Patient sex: M
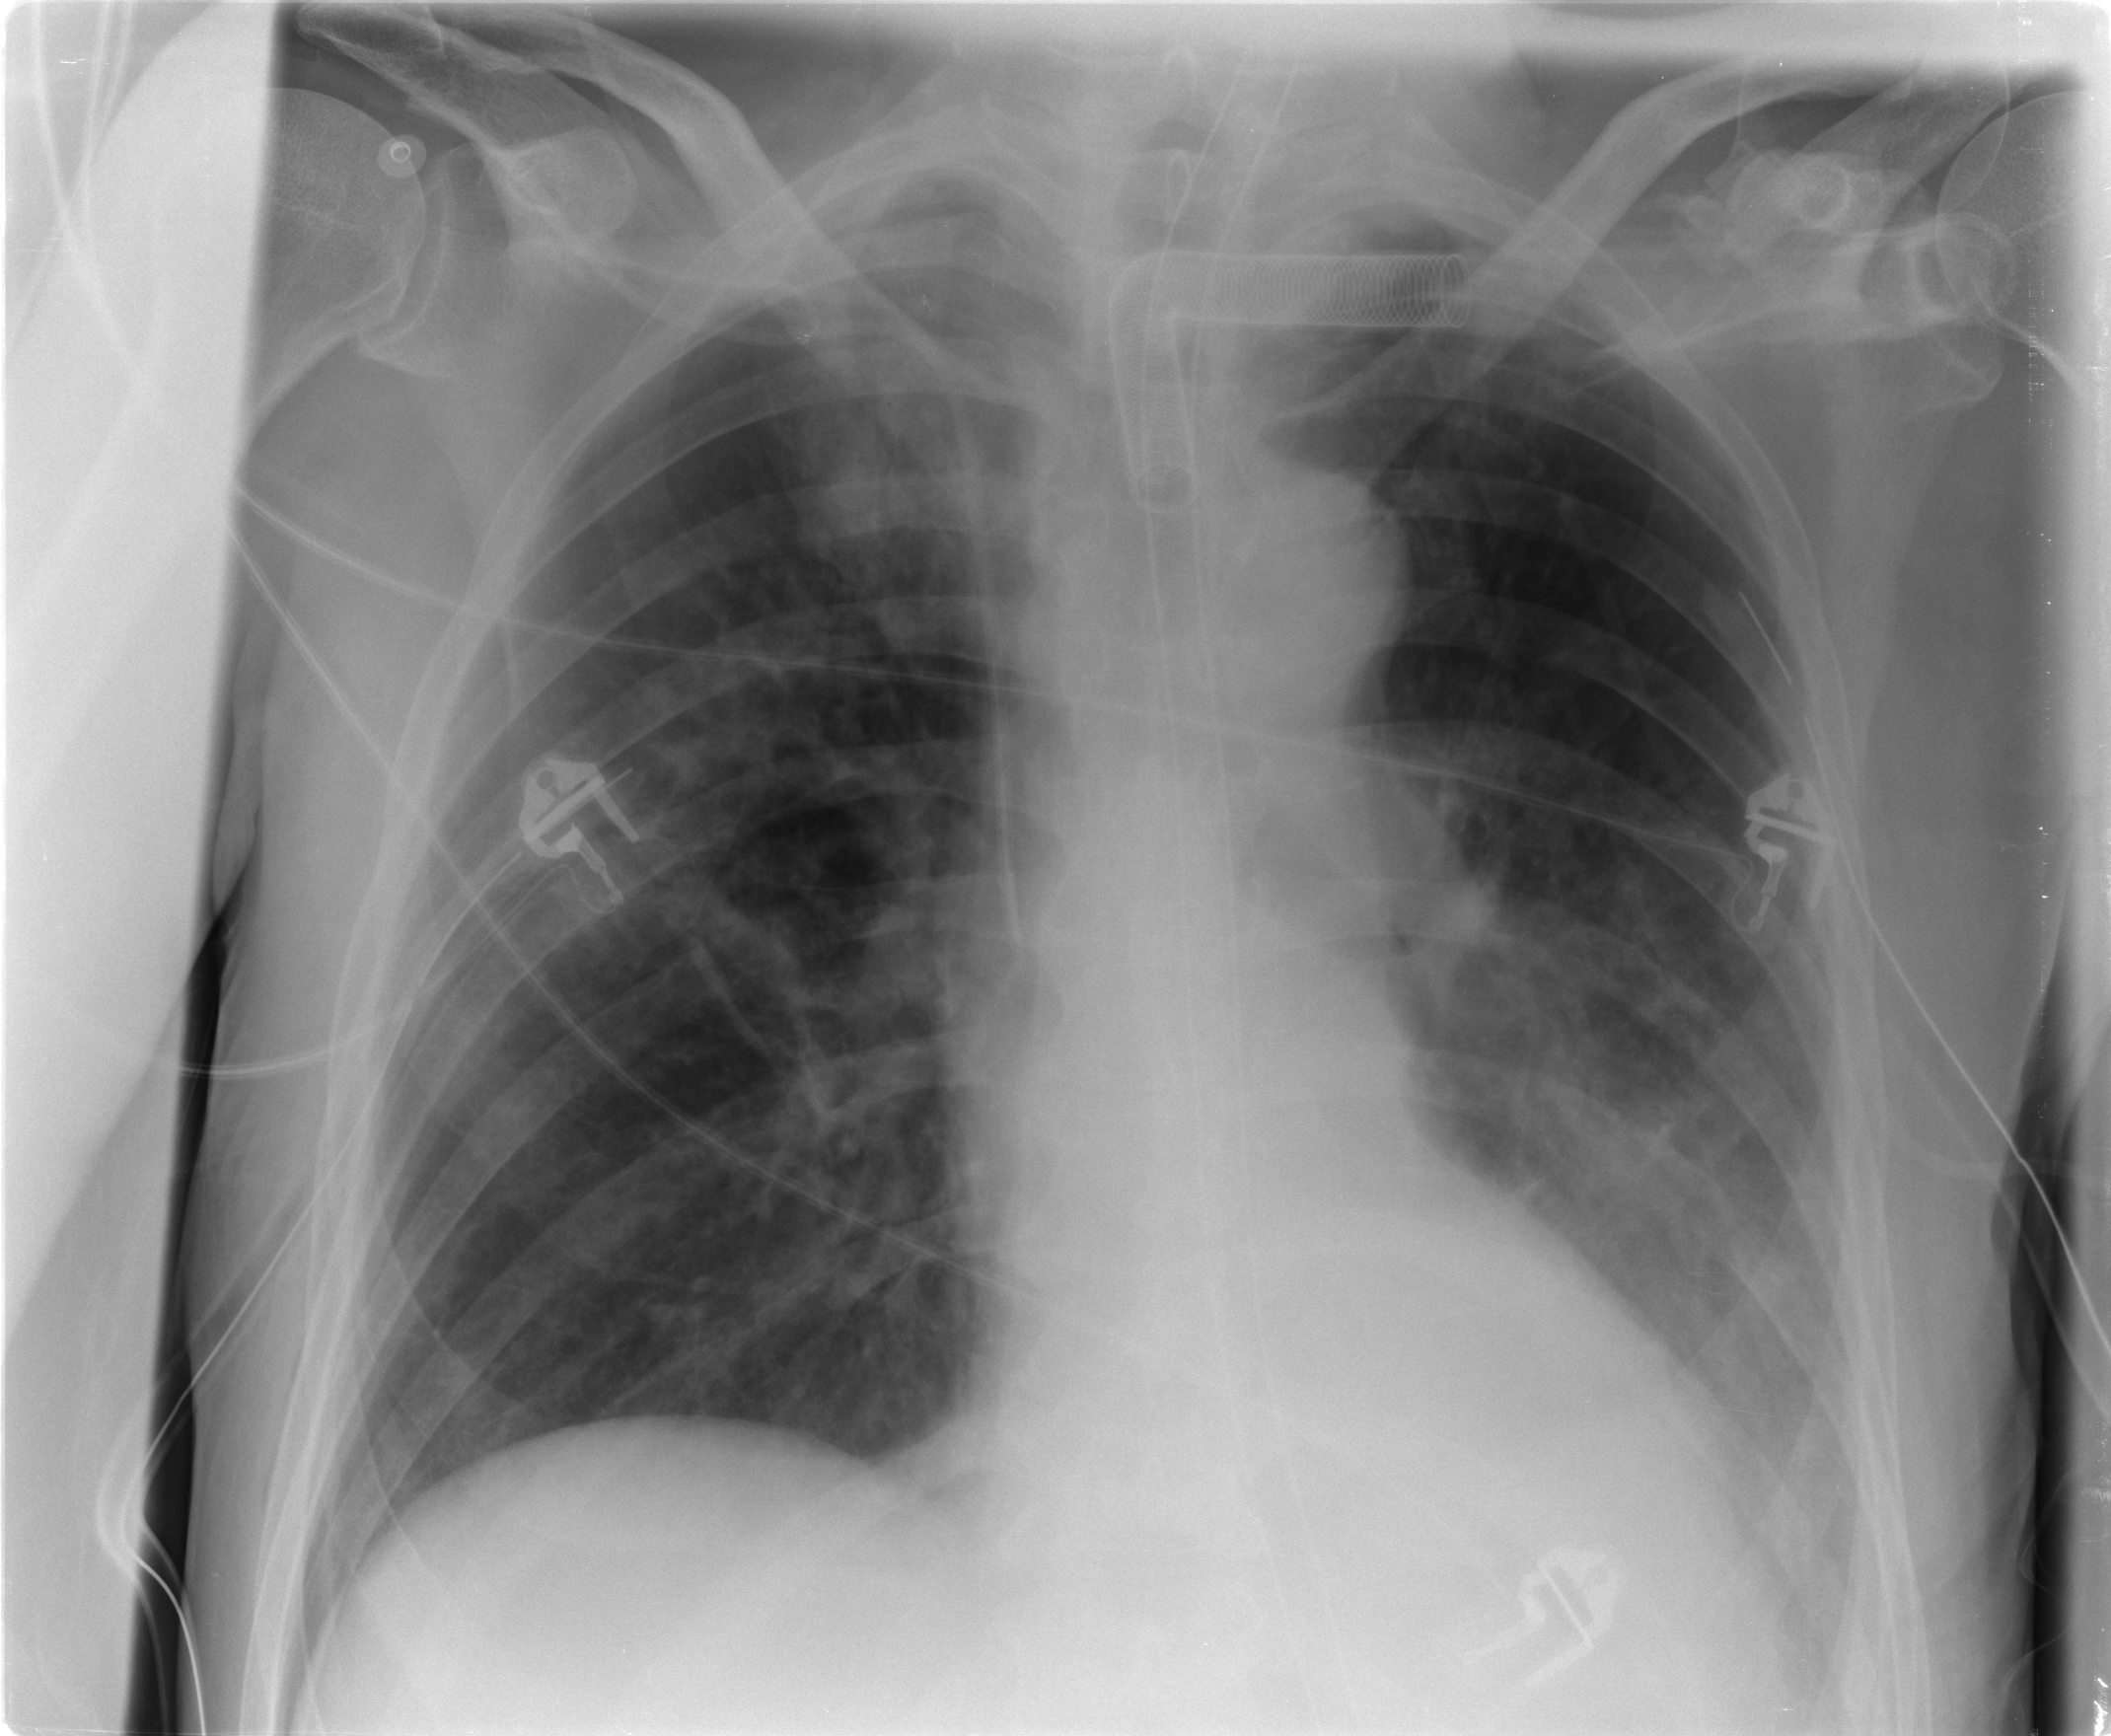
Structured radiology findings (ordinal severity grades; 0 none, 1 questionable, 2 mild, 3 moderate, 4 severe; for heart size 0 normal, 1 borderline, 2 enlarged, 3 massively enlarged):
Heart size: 1
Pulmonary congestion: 0
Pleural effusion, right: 0
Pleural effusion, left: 2
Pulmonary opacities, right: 1
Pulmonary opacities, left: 0
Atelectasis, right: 2
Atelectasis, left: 2